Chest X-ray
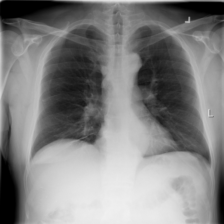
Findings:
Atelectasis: negative
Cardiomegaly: negative
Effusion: negative
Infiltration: negative
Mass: negative
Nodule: negative
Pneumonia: negative
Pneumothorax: negative
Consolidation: negative
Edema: negative
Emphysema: negative
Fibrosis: negative
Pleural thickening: negative
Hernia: negative